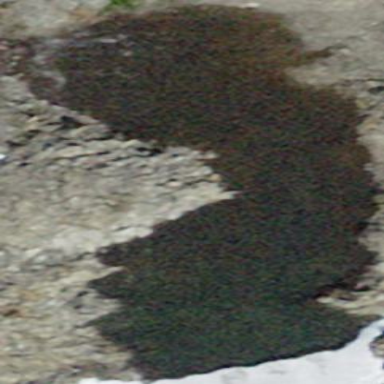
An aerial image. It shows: Pond surrounded by natural water.